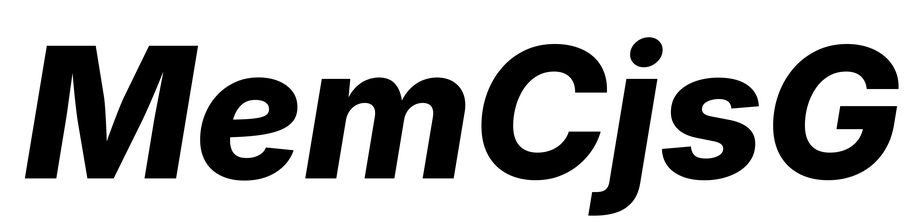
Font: Inter-Italic_ExtraBold_Italic